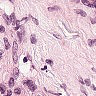
Metastatic tissue present: no